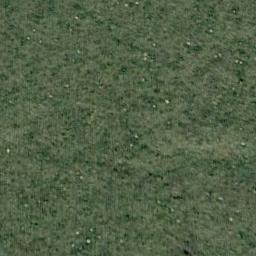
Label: meadow